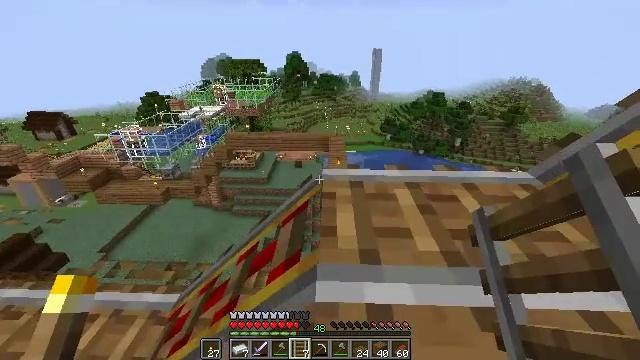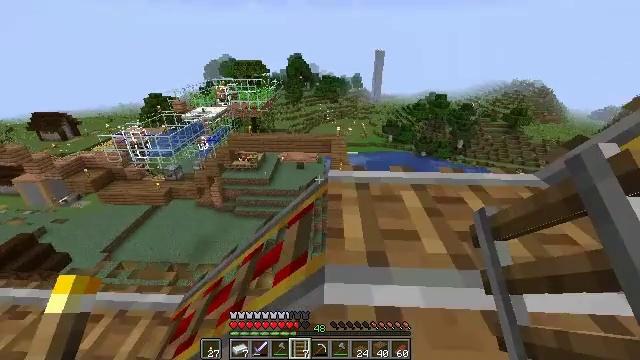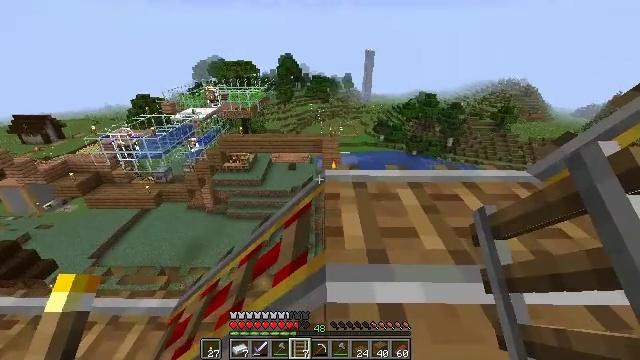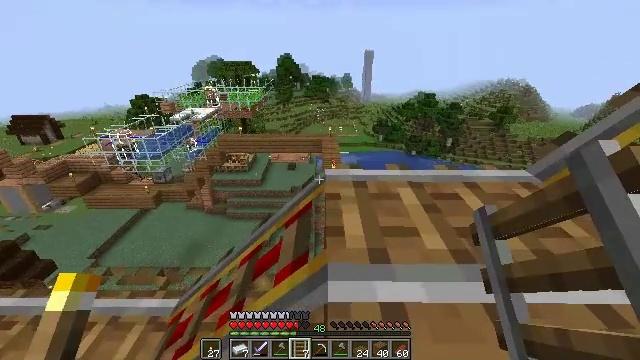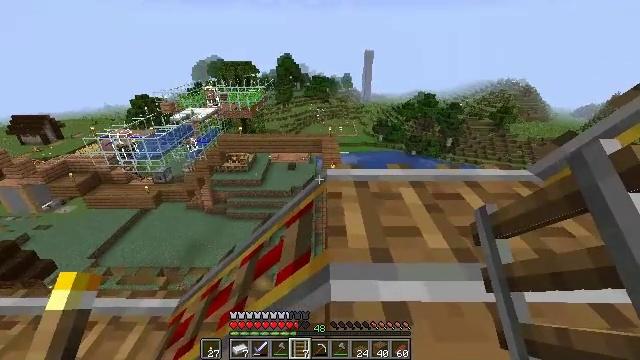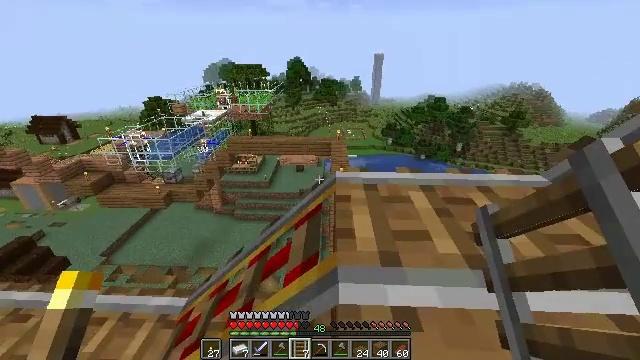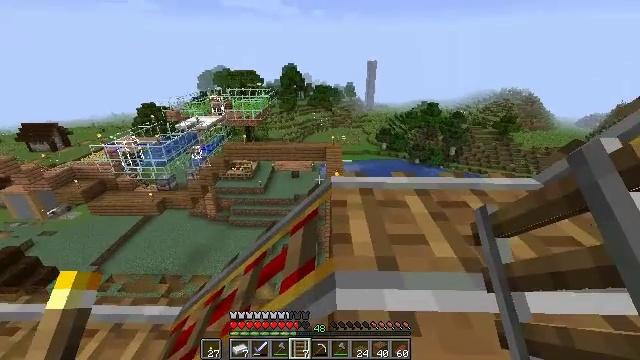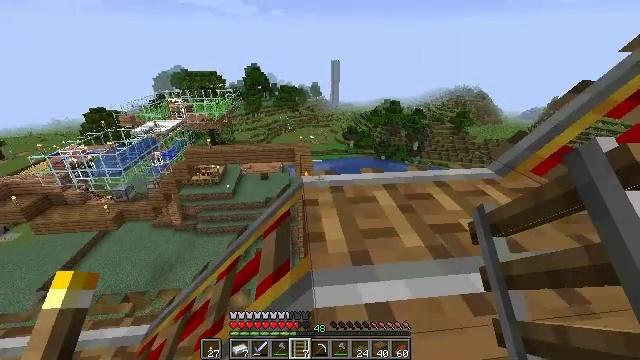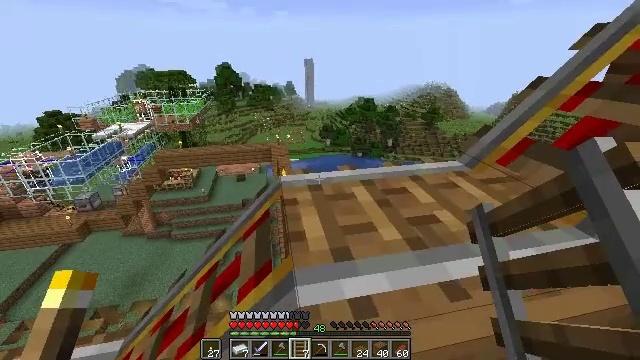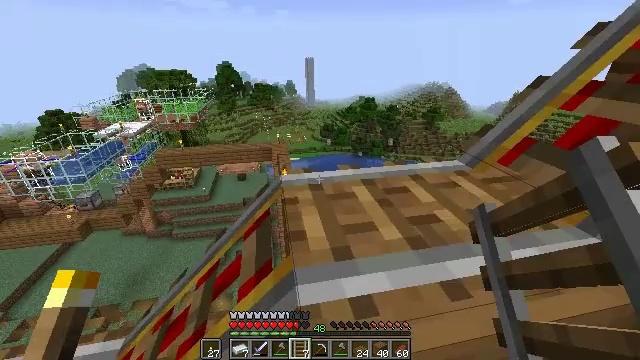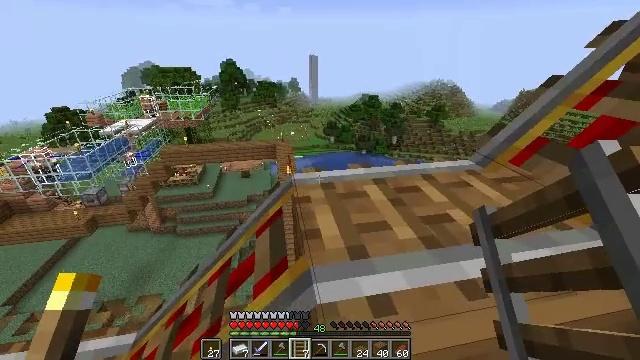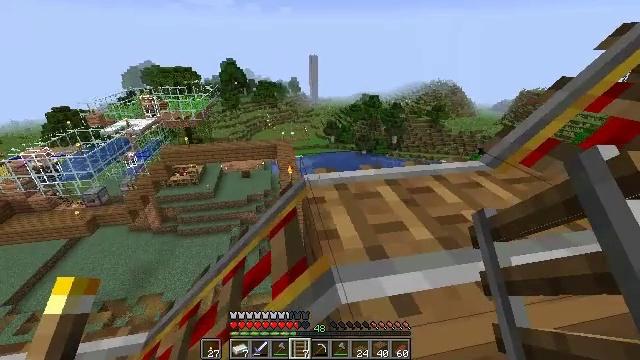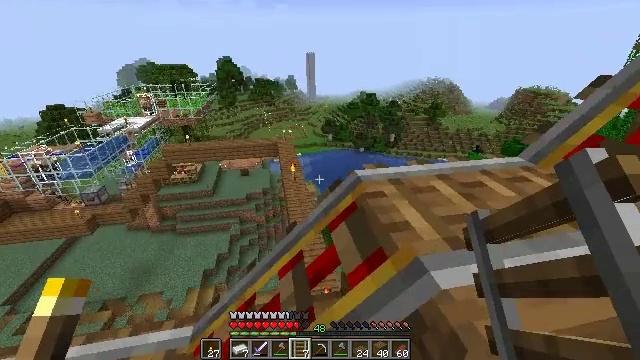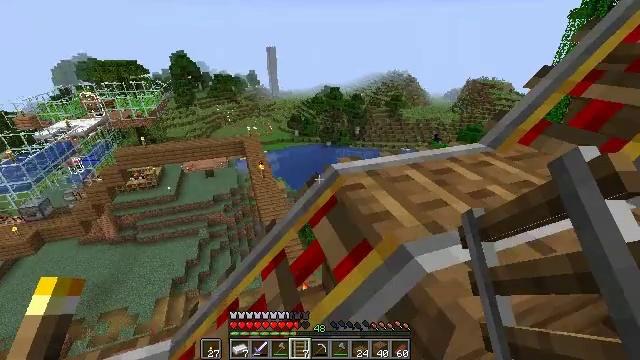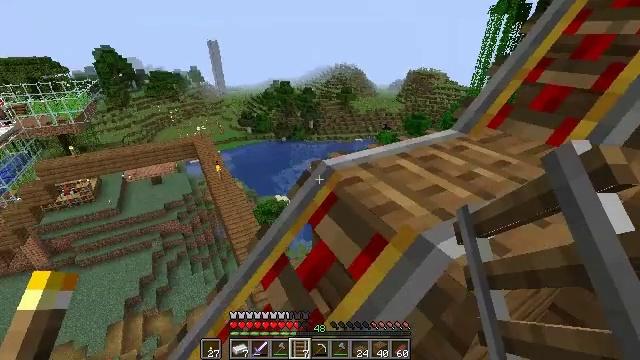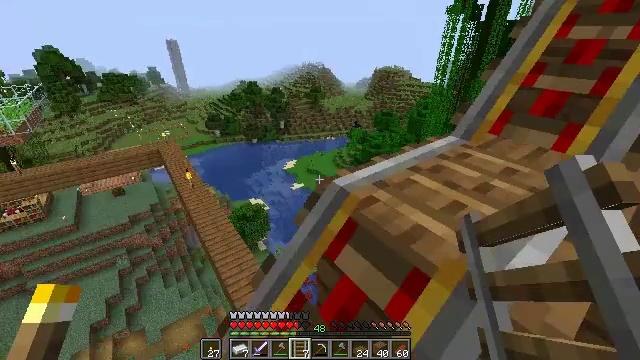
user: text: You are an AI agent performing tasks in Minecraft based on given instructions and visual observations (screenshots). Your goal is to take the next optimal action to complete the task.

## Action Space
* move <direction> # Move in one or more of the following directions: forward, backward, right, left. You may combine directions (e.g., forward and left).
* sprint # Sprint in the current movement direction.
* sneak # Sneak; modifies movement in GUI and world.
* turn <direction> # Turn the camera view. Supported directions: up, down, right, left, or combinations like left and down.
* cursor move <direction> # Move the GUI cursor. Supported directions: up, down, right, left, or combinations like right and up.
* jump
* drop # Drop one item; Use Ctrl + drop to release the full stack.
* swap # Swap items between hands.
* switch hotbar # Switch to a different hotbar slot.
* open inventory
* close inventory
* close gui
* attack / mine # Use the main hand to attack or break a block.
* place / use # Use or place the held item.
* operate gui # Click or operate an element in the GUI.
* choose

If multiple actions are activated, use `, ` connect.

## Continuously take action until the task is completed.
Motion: motion action
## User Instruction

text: Collect the spruce slab.
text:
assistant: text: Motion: no_op
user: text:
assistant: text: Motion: move forward, turn right
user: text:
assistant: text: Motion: move forward
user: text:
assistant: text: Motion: move forward
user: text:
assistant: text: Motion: move forward, turn left
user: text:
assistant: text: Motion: turn right and up
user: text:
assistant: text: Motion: turn right
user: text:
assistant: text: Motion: turn right
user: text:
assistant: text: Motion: no_op
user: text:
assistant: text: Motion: move left
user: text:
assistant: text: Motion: move left
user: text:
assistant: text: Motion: move left
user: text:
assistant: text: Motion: move forward and move left, turn right and down
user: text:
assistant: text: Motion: move forward and move left, turn right and down
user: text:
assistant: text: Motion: move forward, turn right
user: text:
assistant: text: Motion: move forward, turn right
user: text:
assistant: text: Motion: turn right
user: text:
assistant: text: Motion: turn right and up
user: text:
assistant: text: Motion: turn right and up
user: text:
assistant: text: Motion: turn right and up
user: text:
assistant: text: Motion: turn right and up
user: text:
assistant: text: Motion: move forward, turn right and up
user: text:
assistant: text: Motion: move forward, turn right and up
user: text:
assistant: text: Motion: move forward, turn right and up
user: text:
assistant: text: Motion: move forward, turn right, jump
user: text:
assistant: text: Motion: move forward, jump
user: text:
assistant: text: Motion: move forward, turn left, jump
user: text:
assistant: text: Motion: move forward, turn left, jump
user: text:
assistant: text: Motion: move forward, jump
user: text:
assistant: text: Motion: move forward, jump